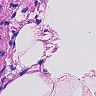
Metastatic tissue present: no